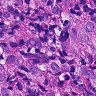
Metastatic tissue present: yes